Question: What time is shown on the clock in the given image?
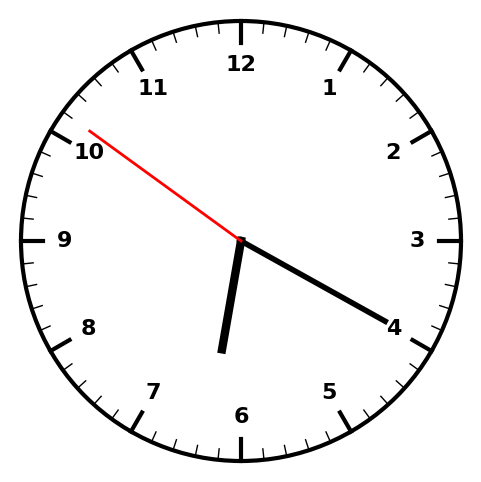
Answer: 06:19:51